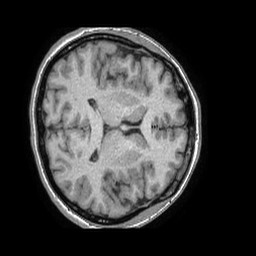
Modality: T1w
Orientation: axial
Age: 47
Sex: female
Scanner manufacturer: philips
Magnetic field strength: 1.5 T
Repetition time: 0.007587 s
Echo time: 0.003483 s